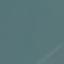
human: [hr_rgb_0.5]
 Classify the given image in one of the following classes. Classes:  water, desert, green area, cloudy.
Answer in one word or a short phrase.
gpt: water